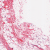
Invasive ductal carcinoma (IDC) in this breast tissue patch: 0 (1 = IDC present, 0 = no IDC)